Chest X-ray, PA view. Patient: 30 years old, sex M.
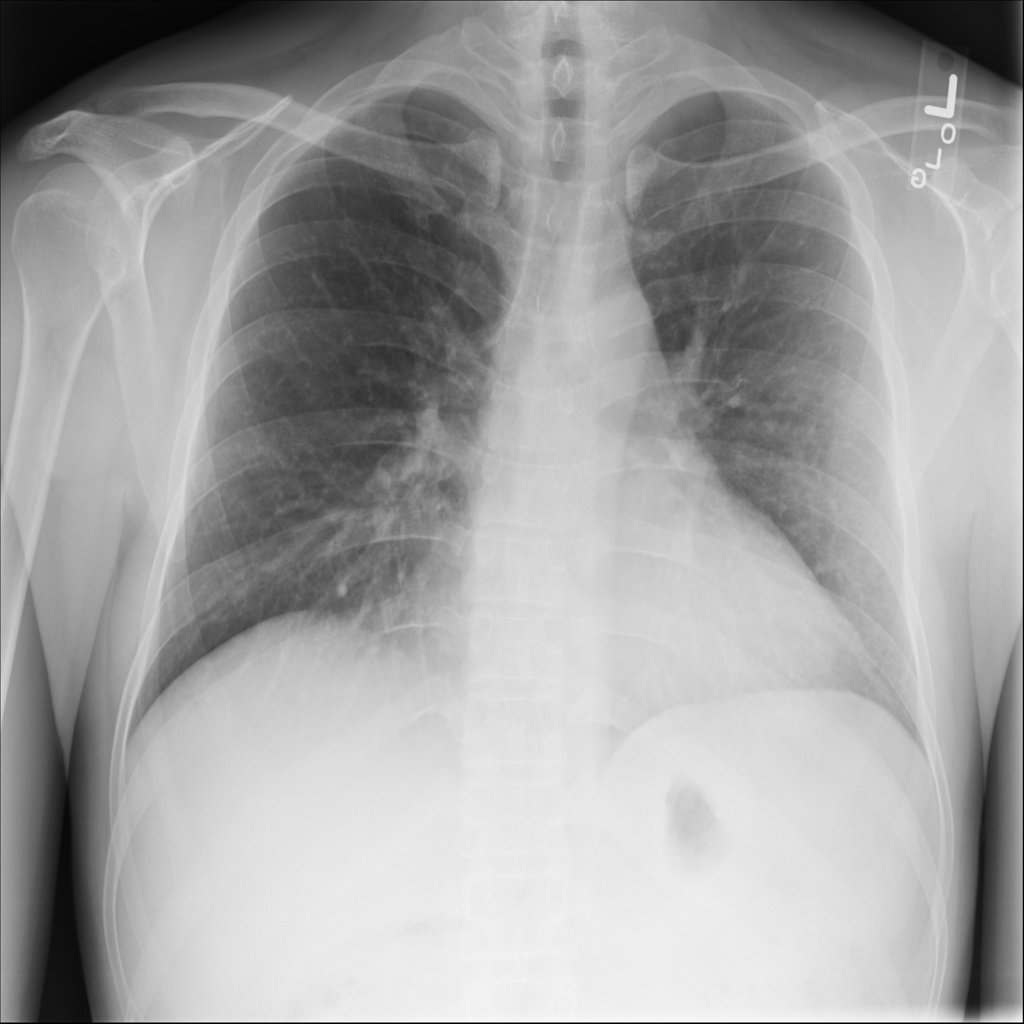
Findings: No Finding